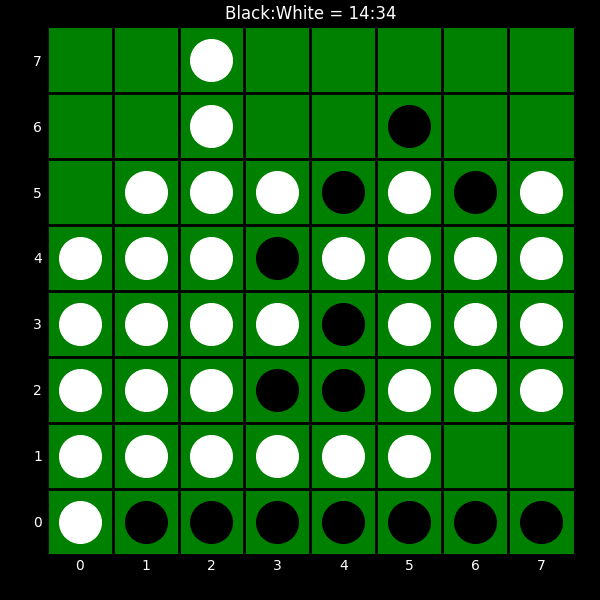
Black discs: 14
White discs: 34